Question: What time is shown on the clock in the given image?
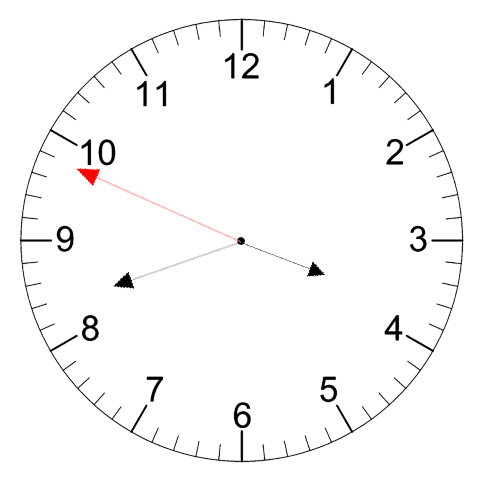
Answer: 03:41:49